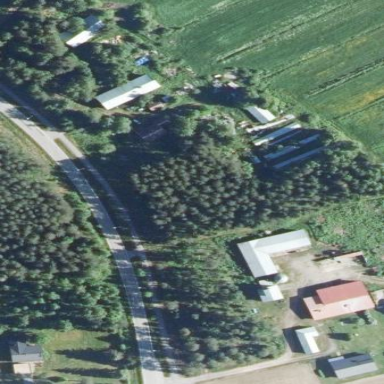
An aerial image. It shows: Farmyard area.